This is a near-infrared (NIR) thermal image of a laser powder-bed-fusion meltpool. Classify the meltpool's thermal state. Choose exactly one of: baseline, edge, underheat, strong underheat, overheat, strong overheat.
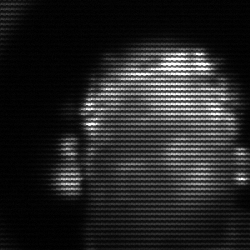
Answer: baseline